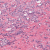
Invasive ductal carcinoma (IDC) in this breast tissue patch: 1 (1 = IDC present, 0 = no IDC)